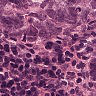
Metastatic tissue present: yes